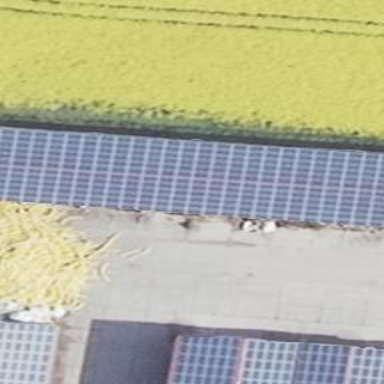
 generating electricity through solar energy."